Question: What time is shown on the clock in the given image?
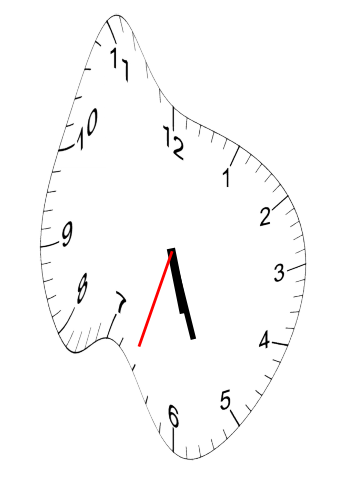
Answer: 05:26:33